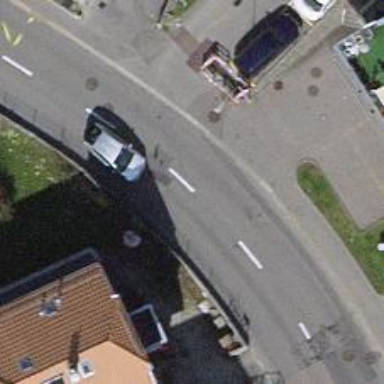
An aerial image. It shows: Left sidewalk along asphalt tertiary road.